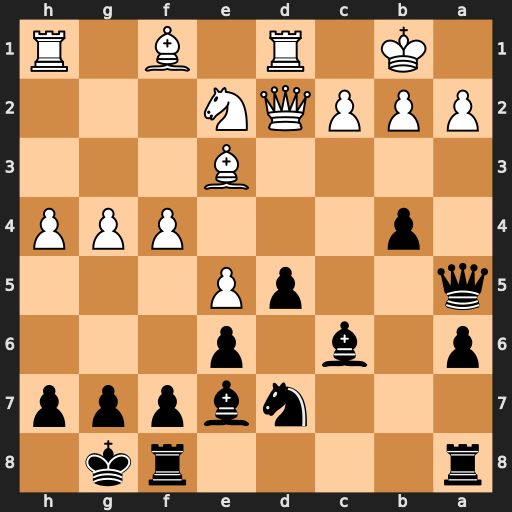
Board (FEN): r4rk1/3nbppp/p1b1p3/q2pP3/1p3PPP/4B3/PPPQN3/1K1R1B1R
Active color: b
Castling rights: -
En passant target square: -
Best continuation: d4 Nxd4 Bxh1